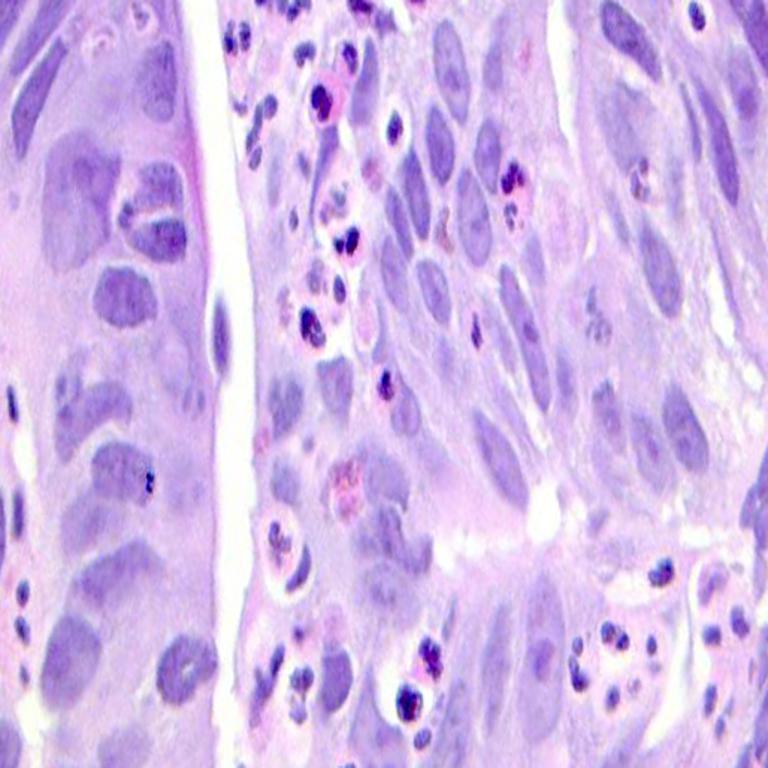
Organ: colon
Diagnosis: adenocarcinomas